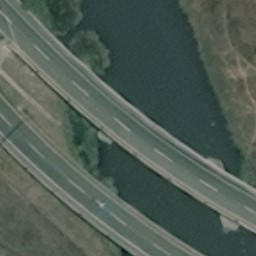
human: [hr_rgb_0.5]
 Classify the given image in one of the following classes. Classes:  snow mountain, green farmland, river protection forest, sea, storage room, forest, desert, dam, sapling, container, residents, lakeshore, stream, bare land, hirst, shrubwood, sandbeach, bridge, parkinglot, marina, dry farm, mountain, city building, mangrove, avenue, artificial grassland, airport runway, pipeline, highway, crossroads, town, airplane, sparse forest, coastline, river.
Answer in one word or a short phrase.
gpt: bridge